Question: Semantic UI haven't documented how the removable widget works.

The small x icon is what I mean by removable. What is the Semantic UI call I need to get this to make this work so that when I click on the small x it removes that element?
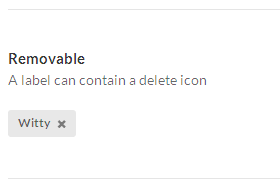
Answer: Managed to do this manually using the following function:
'''
var removeParent = function(e) {
$(e).parent().remove();
};
'''
Then in my HTML I added an onclick event to the element and passed in 'this'.
'''
<div class="ui huge label" style="margin: 7px">
<i class="edit icon"></i>
<i class="delete icon" onclick="removeParent(this)"></i>
</div>
'''
Answer taken from <URL>